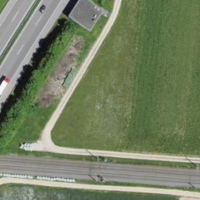
EUNIS habitat code: 57
Species observed at this site:
Echium vulgare